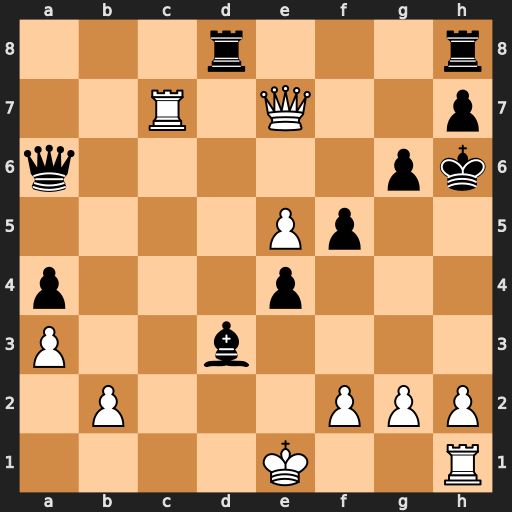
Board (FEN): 3r3r/2R1Q2p/q5pk/4Pp2/p3p3/P2b4/1P3PPP/4K2R
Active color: w
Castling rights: K
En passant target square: -
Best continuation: Qh4#